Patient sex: F
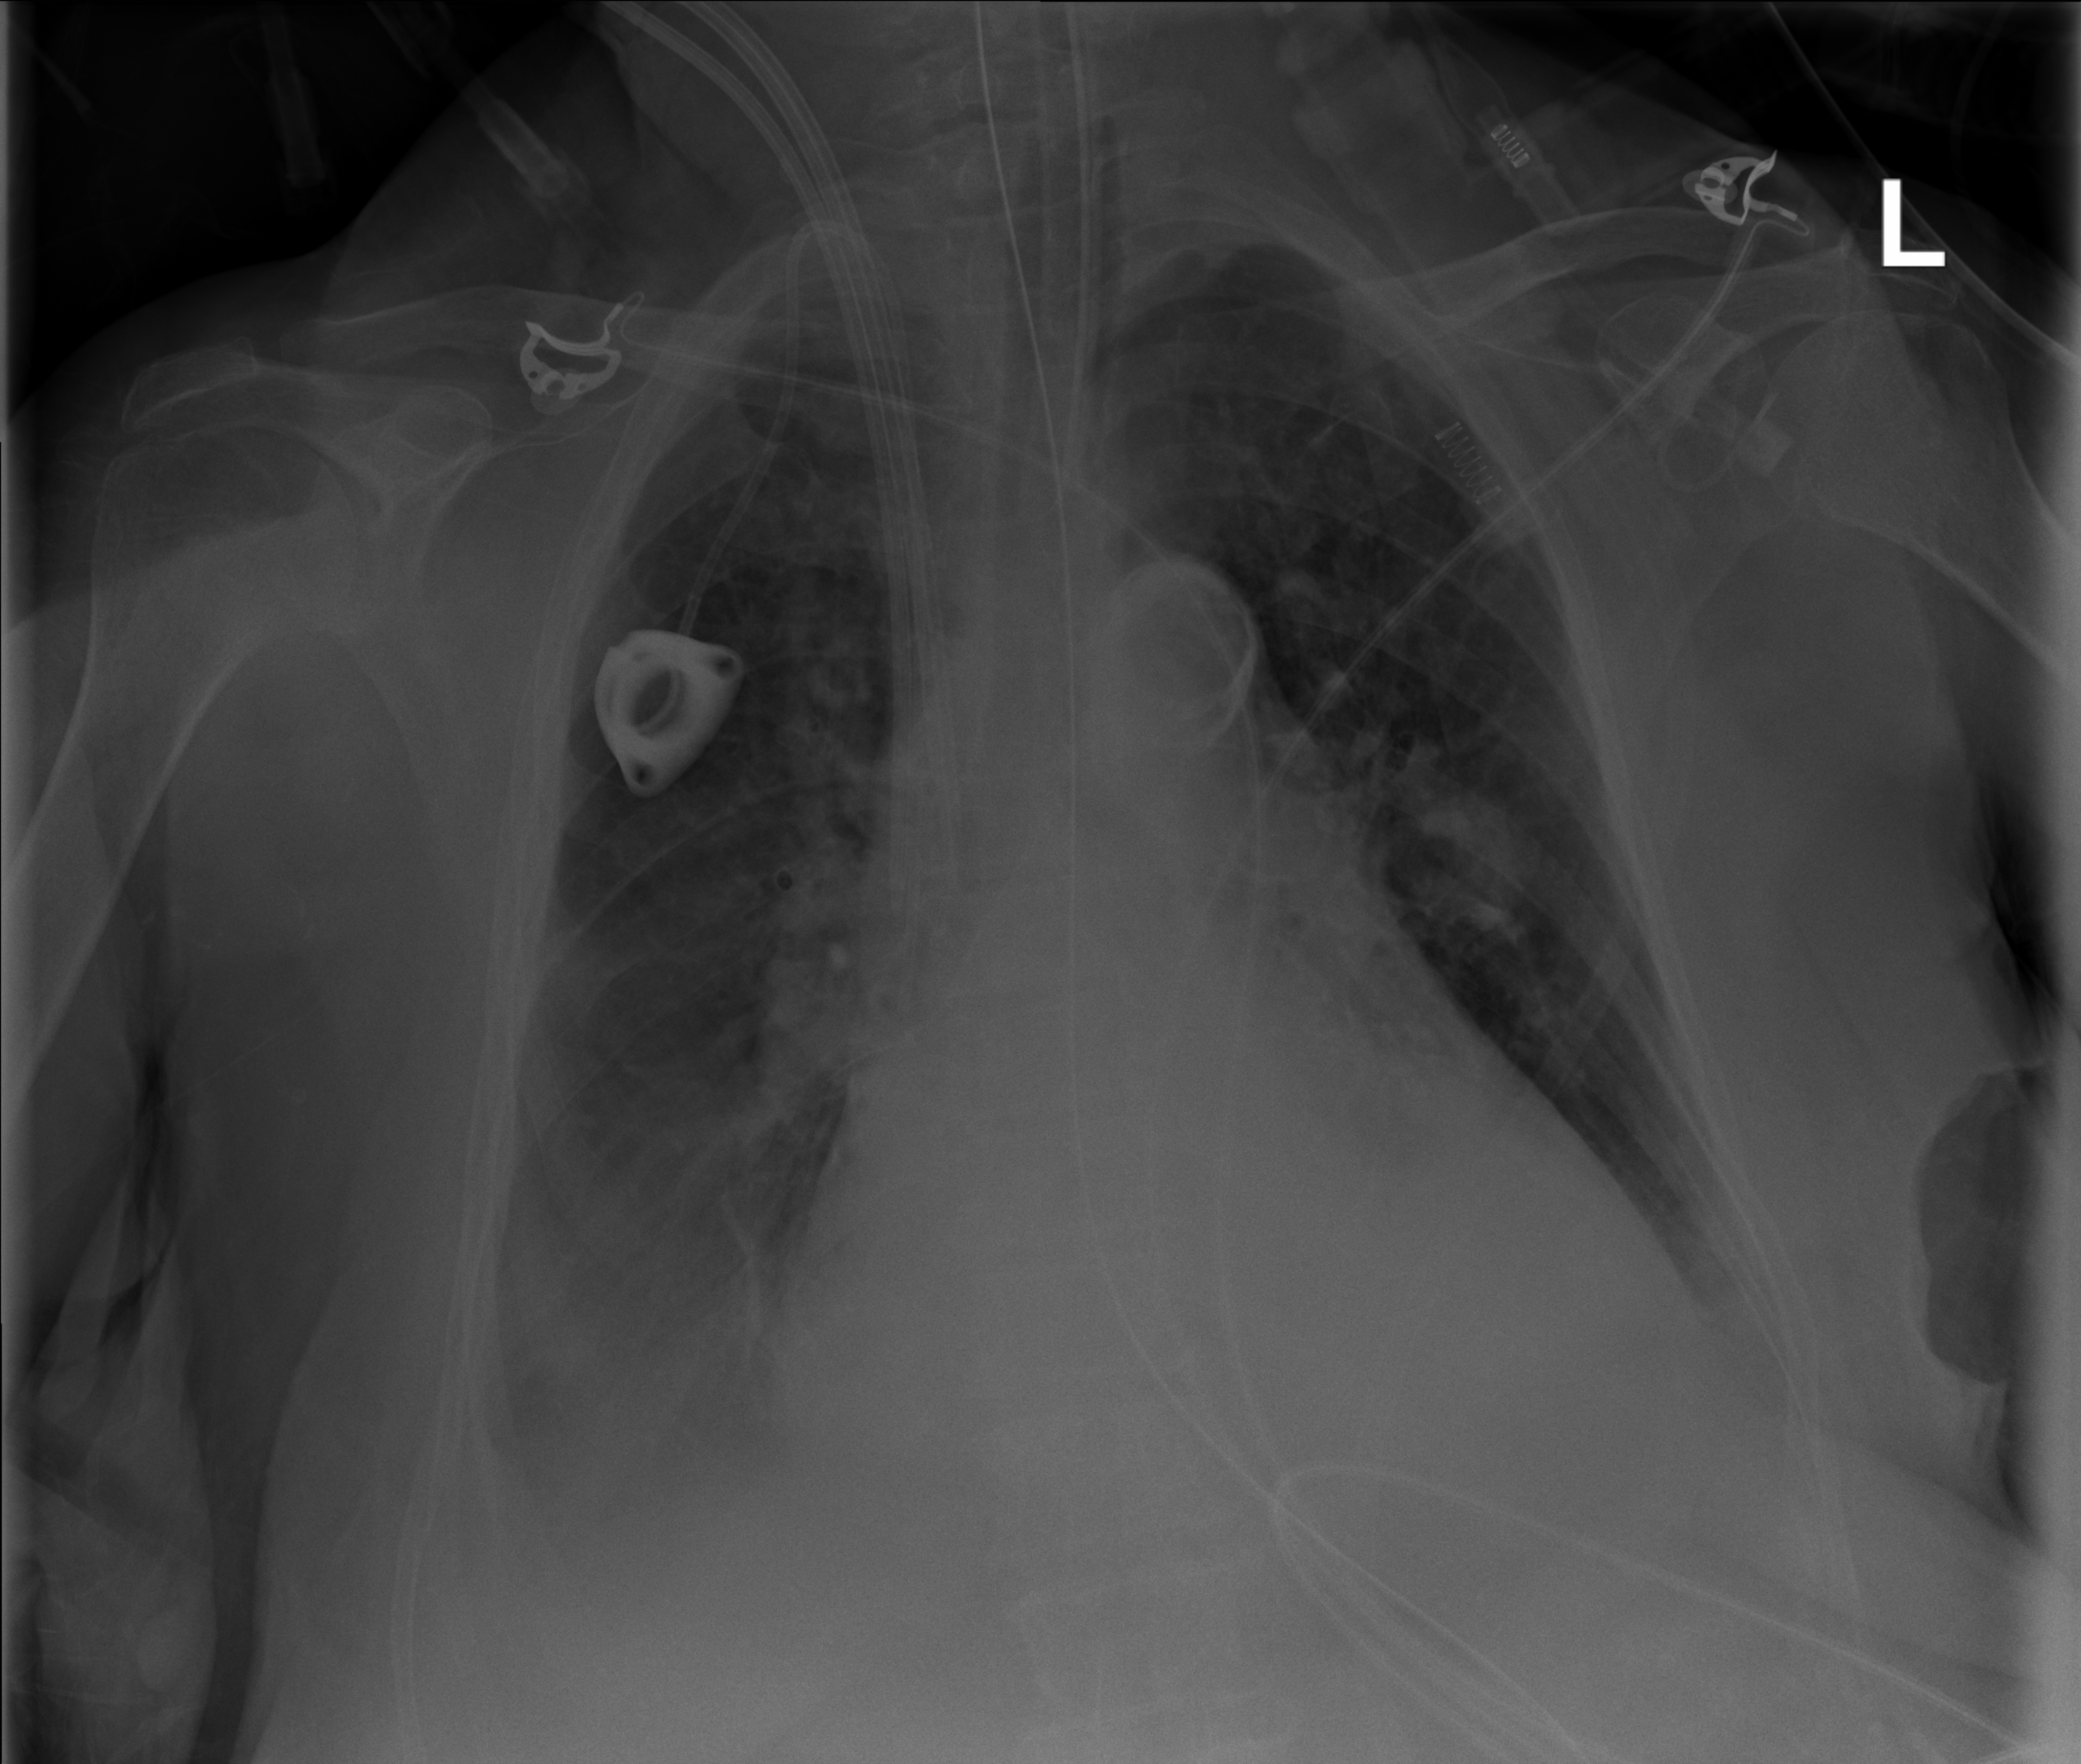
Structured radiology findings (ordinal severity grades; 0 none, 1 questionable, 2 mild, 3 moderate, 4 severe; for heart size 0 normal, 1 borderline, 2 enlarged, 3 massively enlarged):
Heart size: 2
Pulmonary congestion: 2
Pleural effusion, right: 3
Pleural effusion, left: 2
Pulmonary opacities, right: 1
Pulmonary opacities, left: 1
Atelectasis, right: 2
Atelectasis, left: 2